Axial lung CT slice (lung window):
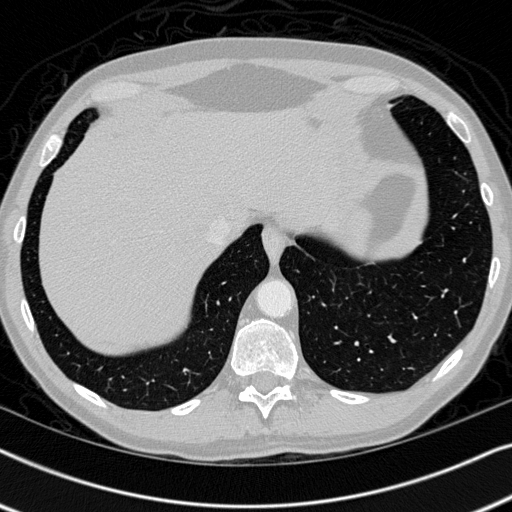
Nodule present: no